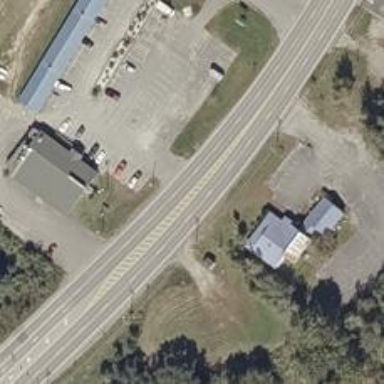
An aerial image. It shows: Asphalt road designated as trunk highway.